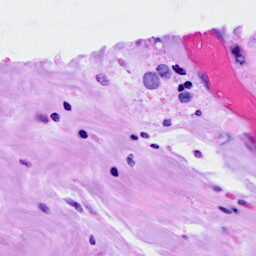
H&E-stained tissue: Breast